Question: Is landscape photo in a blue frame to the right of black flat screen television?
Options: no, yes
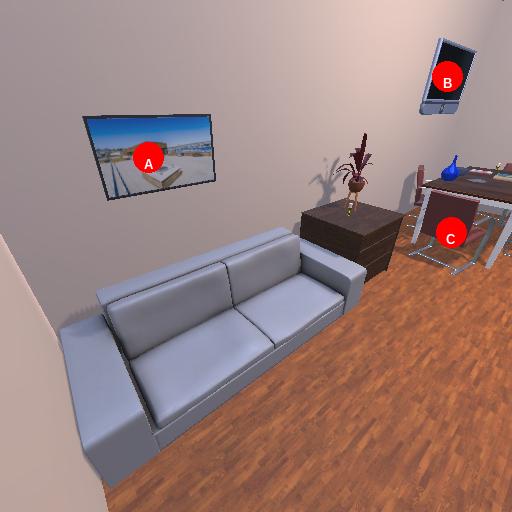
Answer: no